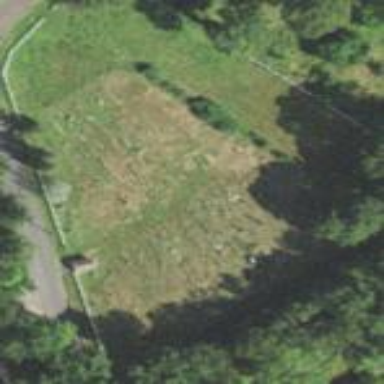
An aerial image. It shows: Cemetery.